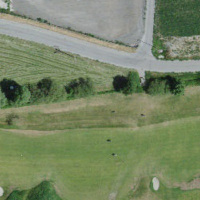
EUNIS habitat code: 53
Species observed at this site:
Luscinia megarhynchos
Alauda arvensis
Oenanthe oenanthe
Saxicola rubetra
Emberiza citrinella
Astragalus cicer
Turdus viscivorus
Saxicola rubicola
Carduelis carduelis